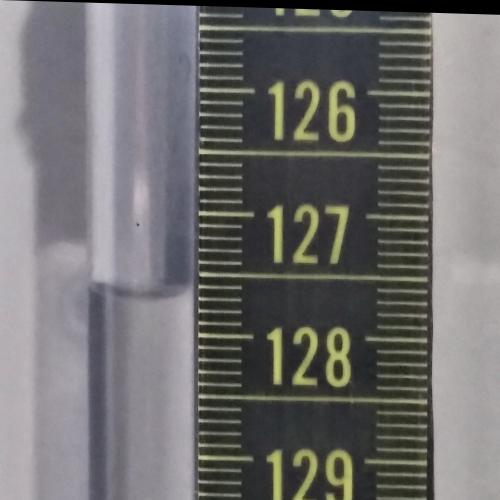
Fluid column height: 127.7 cm